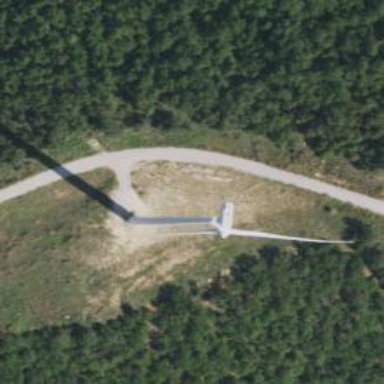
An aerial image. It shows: Wind generator powered by wind. The generator type is horizontal axis and it uses wind turbines.